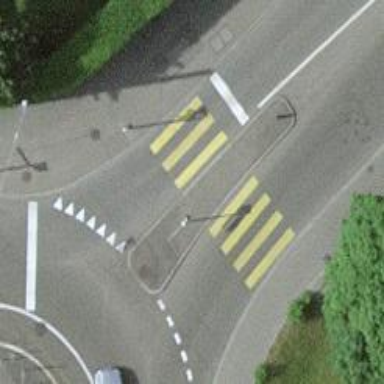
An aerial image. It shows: Kerb serving as barrier.